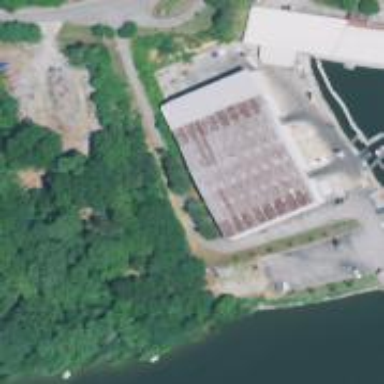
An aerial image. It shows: Dock by the waterway.